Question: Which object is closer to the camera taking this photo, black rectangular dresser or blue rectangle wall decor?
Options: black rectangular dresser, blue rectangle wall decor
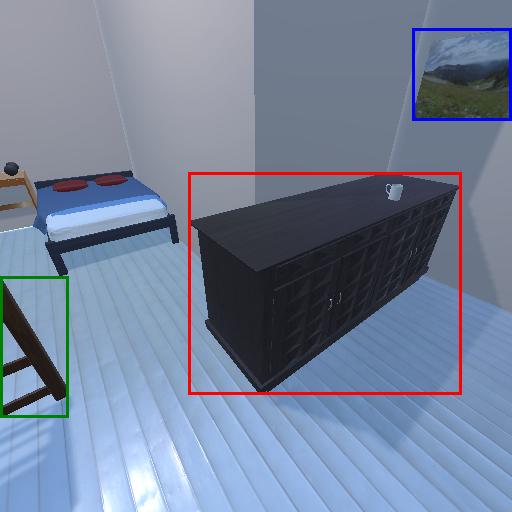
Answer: black rectangular dresser